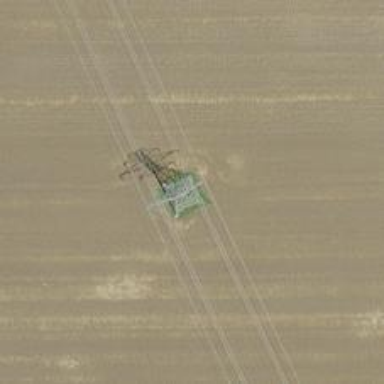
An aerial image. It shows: Power tower.